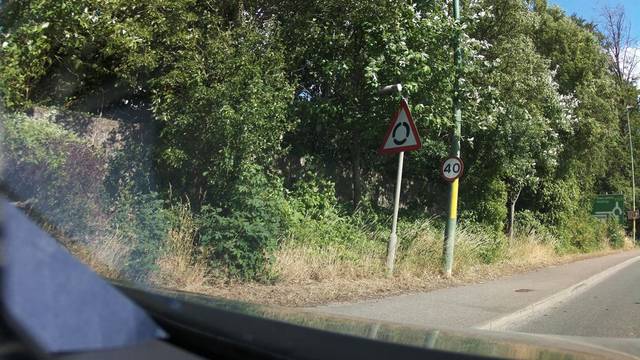
Region: United Kingdom
Coordinates: 51.282, 0.5186